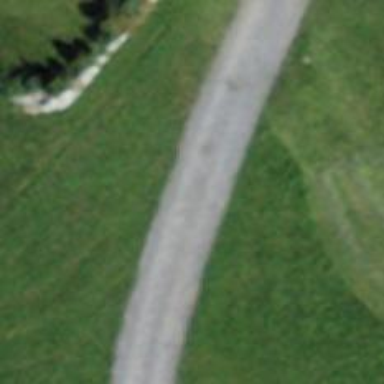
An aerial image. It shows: Unpaved driveway used as service road.